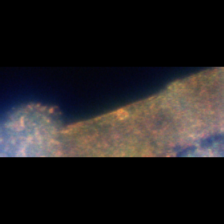
Taxon: Unknown_detritus
Group: Unknown